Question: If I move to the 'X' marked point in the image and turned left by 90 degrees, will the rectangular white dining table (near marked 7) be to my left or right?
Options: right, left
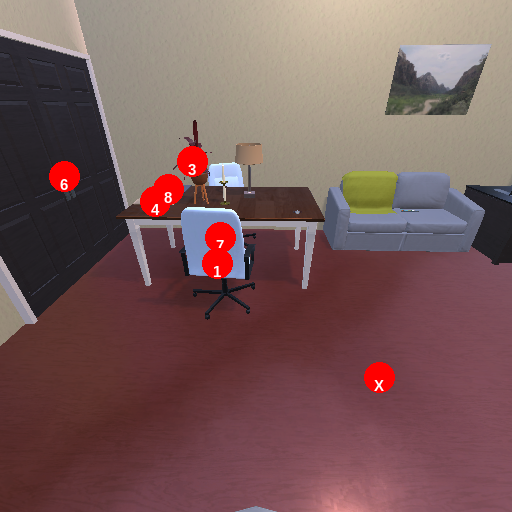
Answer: right